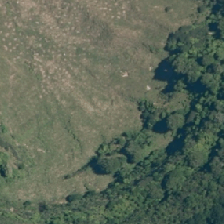
Land cover: low_producing_grassland